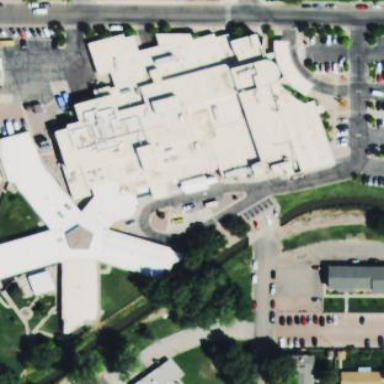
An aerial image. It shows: Hospital building.